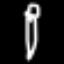
Label: pencil